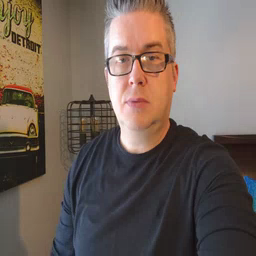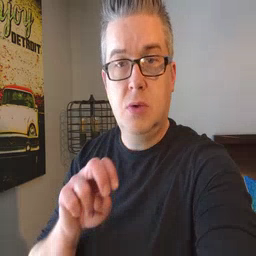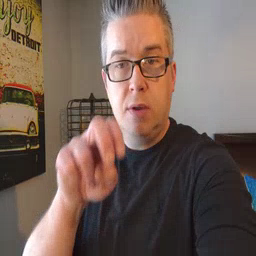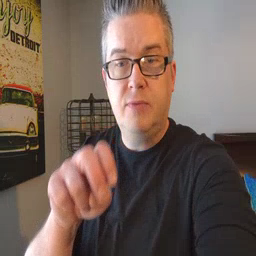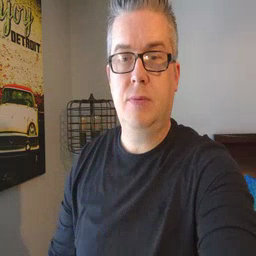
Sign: ride